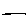
Label: line